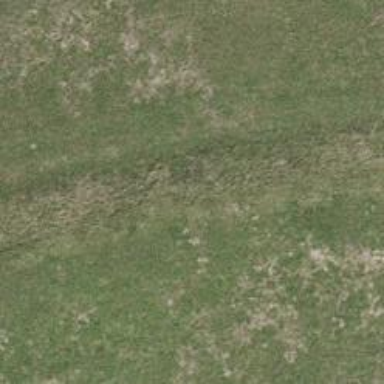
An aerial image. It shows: Track with grade 5 tracktype.